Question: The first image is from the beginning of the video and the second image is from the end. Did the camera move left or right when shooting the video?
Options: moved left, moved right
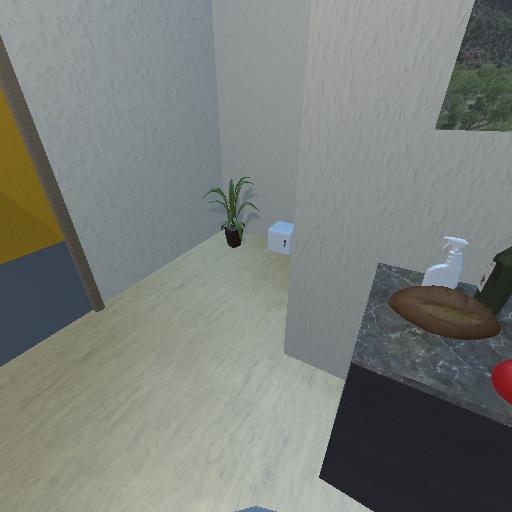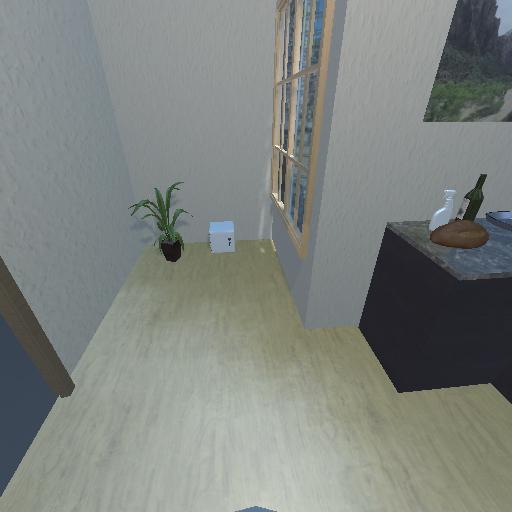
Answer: moved left